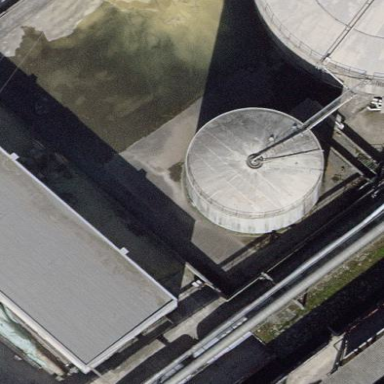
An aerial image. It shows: Industrial building with storage tank.